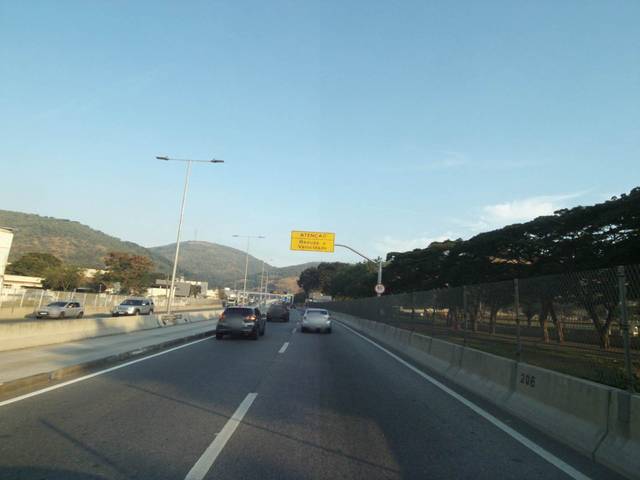
Region: Brazil
Coordinates: -22.891, -43.401